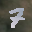
Label: 7